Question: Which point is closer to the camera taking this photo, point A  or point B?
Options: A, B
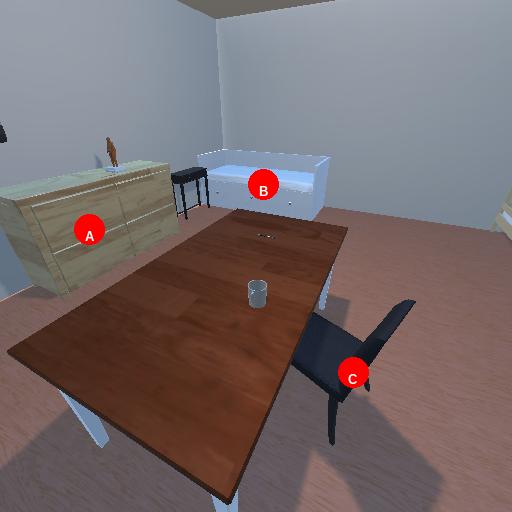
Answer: A